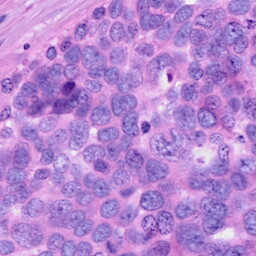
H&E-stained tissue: Ovarian